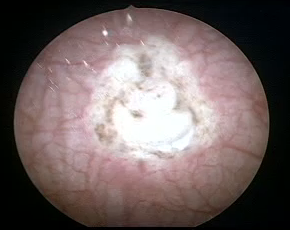
Modality: WLC
Class: Anatomical landmarks
Subclass: ResectionBed
Lesion: L1
Morphology: Papillary
Bladder cancer association: No